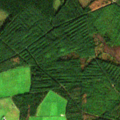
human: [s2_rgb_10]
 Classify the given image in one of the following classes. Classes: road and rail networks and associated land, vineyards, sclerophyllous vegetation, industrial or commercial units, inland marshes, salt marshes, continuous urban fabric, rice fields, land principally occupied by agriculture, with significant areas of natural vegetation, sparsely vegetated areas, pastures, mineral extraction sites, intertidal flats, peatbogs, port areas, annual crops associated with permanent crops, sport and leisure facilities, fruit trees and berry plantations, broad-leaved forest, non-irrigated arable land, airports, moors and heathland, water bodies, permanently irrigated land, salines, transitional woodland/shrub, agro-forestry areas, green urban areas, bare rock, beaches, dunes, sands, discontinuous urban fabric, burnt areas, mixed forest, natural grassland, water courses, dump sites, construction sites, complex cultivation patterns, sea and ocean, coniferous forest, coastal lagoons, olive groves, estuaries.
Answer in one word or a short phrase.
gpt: pastures, coniferous forest, transitional woodland/shrub